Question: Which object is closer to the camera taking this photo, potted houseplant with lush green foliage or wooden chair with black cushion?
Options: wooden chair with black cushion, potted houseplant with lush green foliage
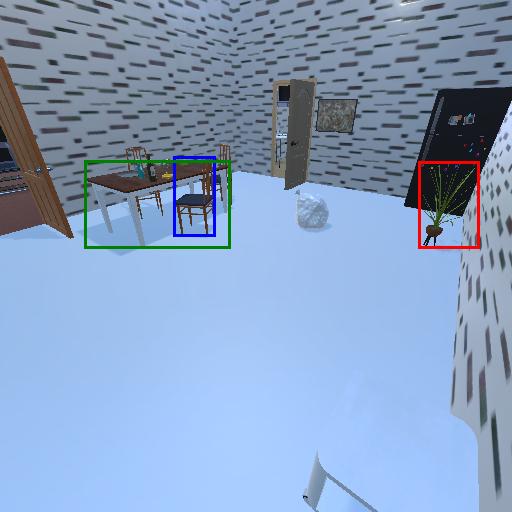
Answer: wooden chair with black cushion